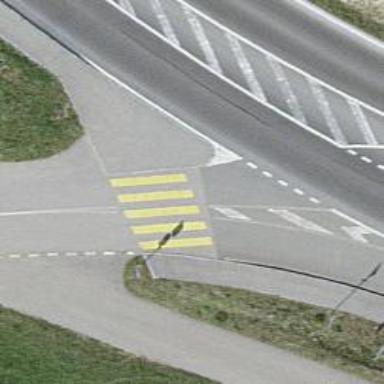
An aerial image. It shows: Marked crossing on the road.